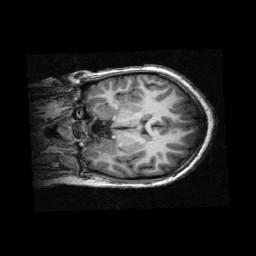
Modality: T1w
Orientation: coronal
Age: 9
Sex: female
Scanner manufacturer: siemens
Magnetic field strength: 3 T
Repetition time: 2.3 s
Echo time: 0.00336 s